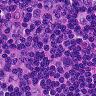
Metastatic tissue present: no